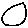
Label: circle